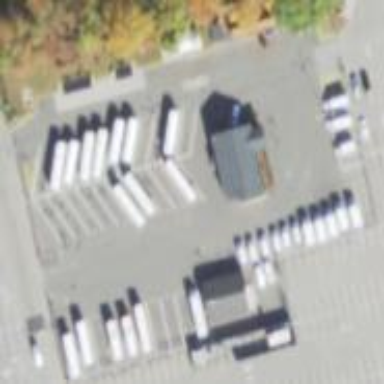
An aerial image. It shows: Bus depot.